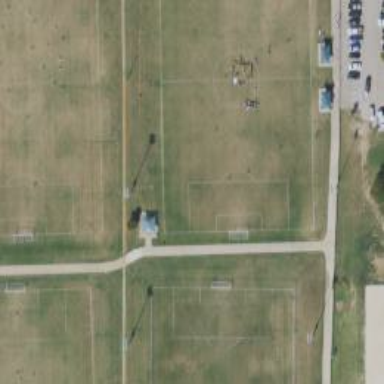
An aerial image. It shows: Soccer pitch for leisure land activities.